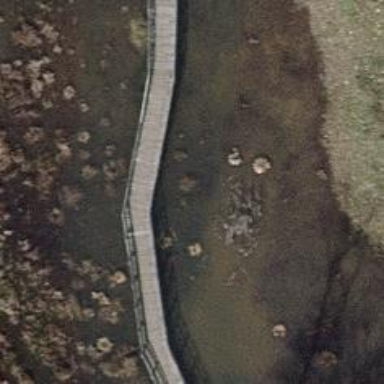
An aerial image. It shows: Path on bridge.